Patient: sex F, age 26
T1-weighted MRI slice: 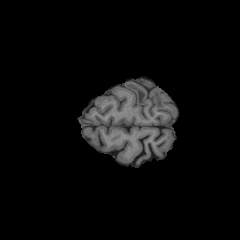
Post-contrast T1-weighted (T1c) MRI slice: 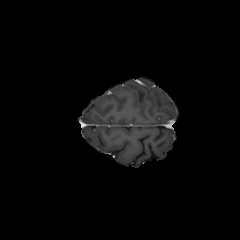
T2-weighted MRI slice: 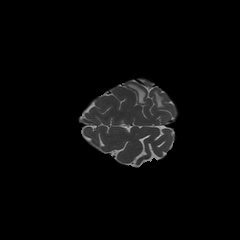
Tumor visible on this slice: yes
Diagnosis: Glioblastoma, IDH-wildtype
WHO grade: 4